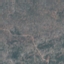
Land use / land cover class: HerbaceousVegetation